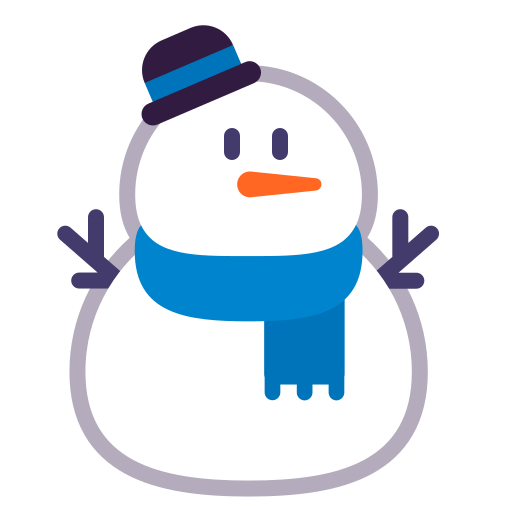
snowman without snow flat